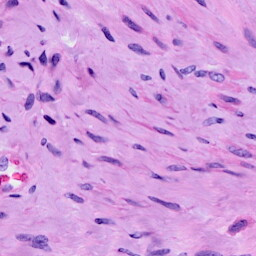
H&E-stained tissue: Cervix